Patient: sex F, age 31
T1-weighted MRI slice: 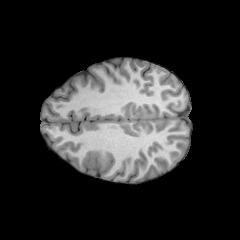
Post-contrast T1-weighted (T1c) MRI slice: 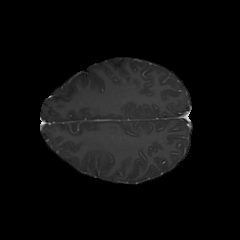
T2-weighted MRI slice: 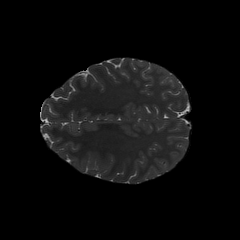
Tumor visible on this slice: no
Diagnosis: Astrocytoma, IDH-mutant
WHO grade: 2